Question: I have a user that access my JavaScript app.
During the initialization, the app send a couple of Ajax calls to gather some informations.
Sometimes, I would say about one time out of ten, one of the calls abort in one of my route filters.
What I observed about it :
- - - -
Here's the filter that is faulty:
'403''418'
'''
Route::filter('auth-api', function() {
if (!Auth::check()) { App::abort(403, "Auth-api filter denied"); }
});
'''
And here's the strange bug in action :
'/api/[whatever]''/api/assurances'

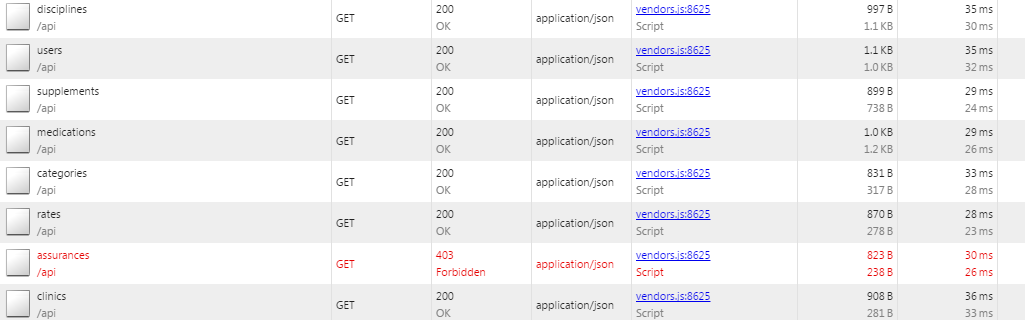
Answer: It sounds like your sessions are failing for some reason. It is possibly due to the 'file' session driver, which can lead to race conditions when accessed multiple times in short succession.
The best option is to change the session driver and test if the problem persists with another session driver. I recommend trying with Redis or Memcache - as these are designed to be fast, quick, and reliable.